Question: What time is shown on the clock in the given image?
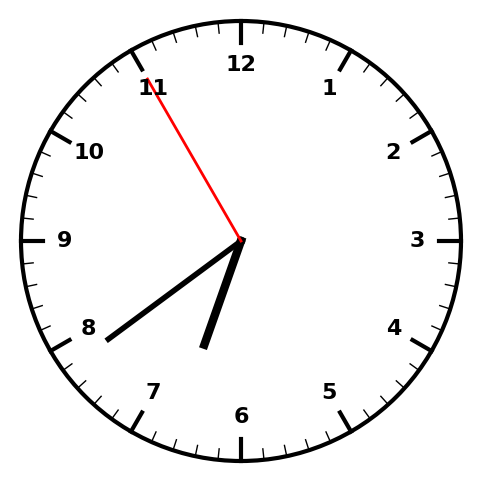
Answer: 06:38:55